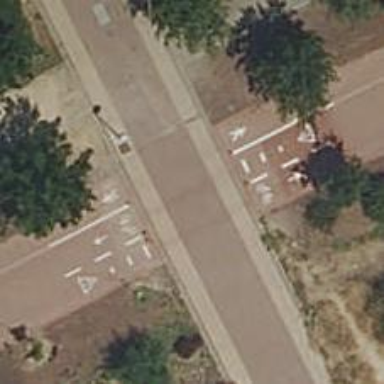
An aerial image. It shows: Pedestrian road made of paving stones.